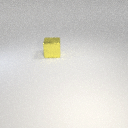
large yellow metal cube